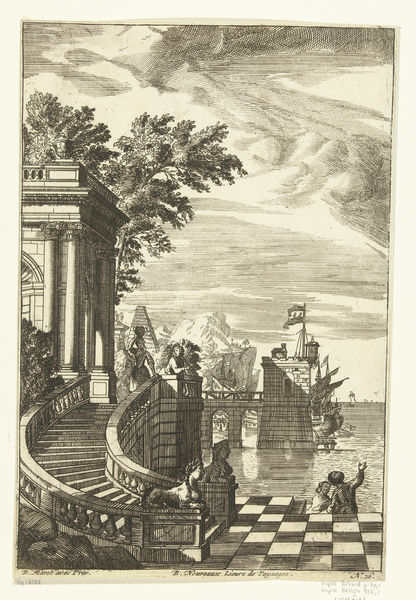
Titel: Titelblad: Nouveaux Lieure de Paysages
Künstler: Daniël (I) Marot
Standort: Amsterdam
Institution: Rijksmuseum
Schlagwörter: homme, escalier, femme, gravure, arbre, port, couple, architecture, pyramide, bateau, sphinx, batiment